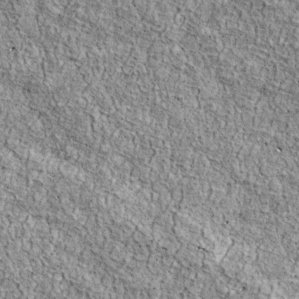
Label: non_frost